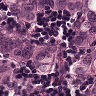
Metastatic tissue present: yes